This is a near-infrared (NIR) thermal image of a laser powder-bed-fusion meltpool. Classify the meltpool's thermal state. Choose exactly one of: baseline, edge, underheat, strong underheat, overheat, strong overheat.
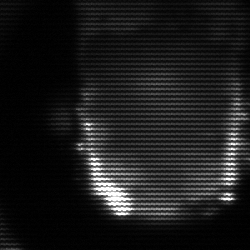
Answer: baseline